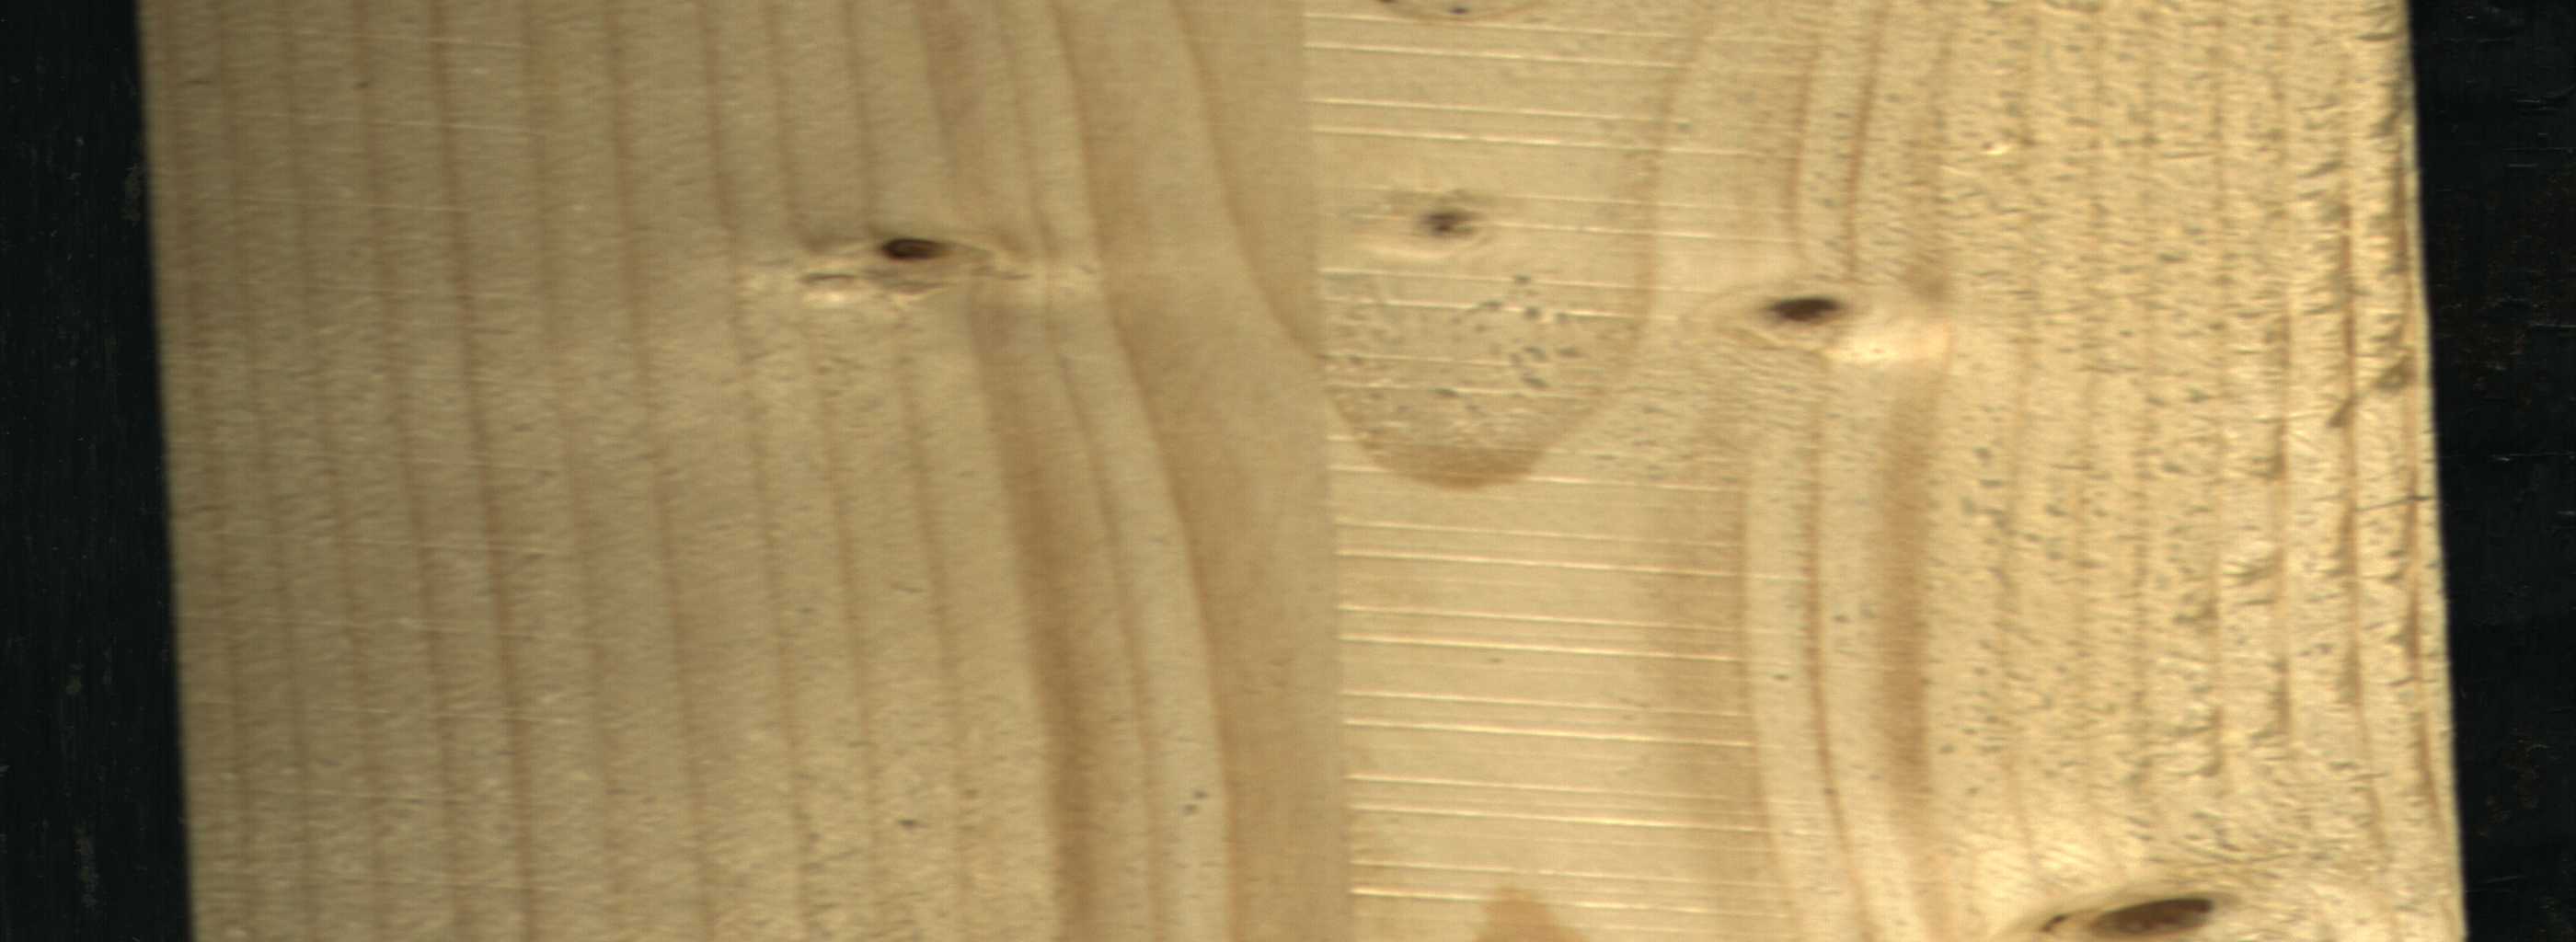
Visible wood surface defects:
Dead_Knot
Live_Knot
Live_Knot
Live_Knot